Platform: macOS
Application: Arc Browser
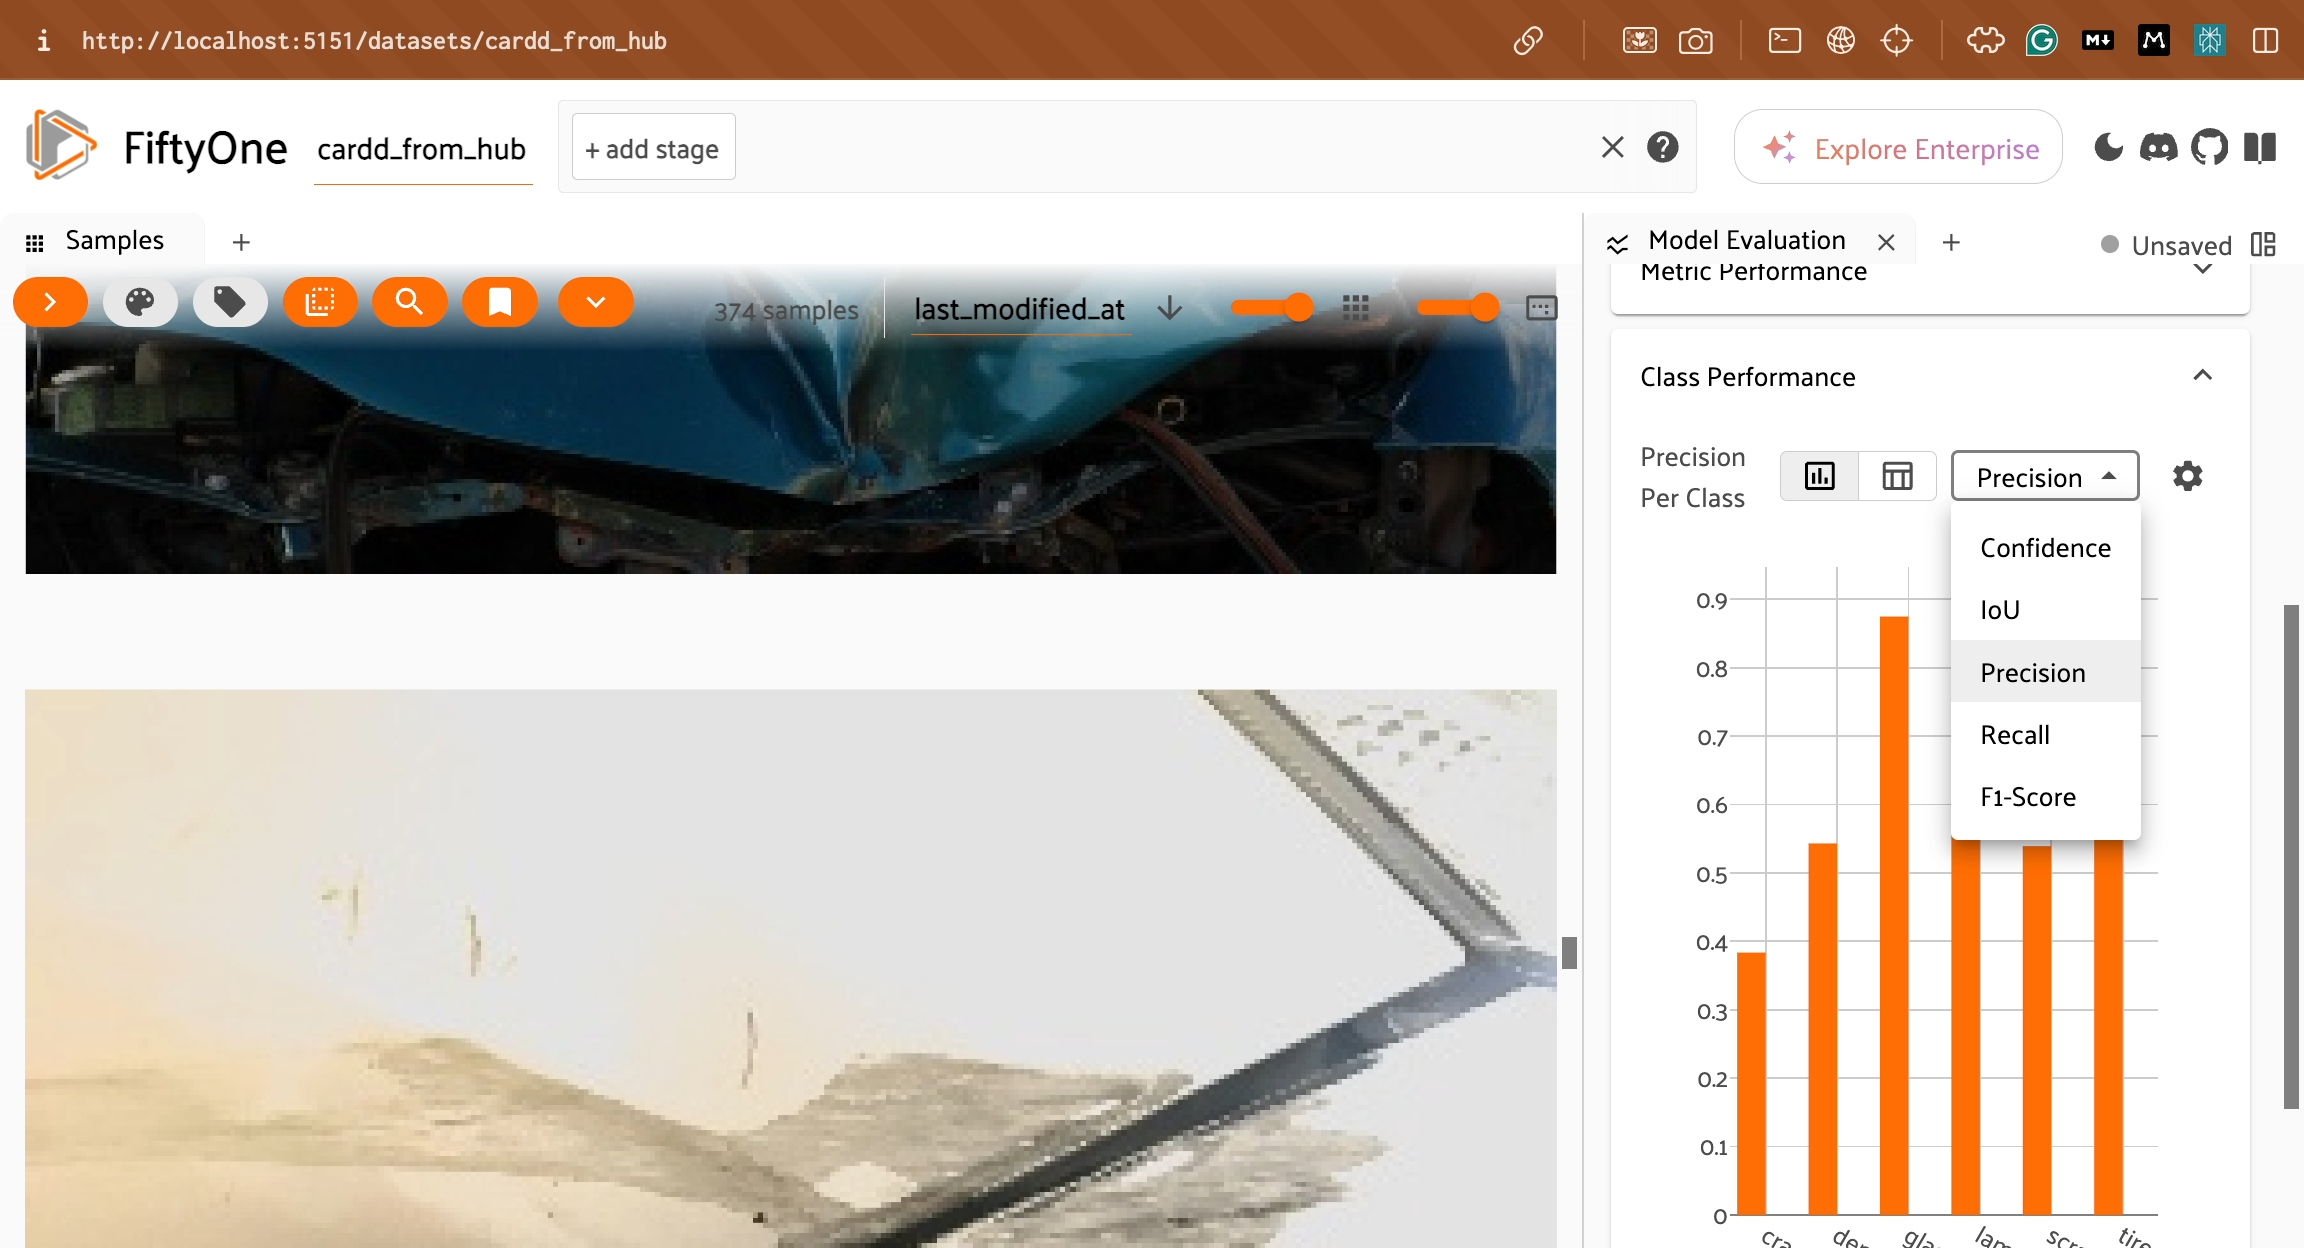
task_description: Open the model performance metric menu in the per class model performance card
action_type: click
element_info: Menu Item
steps_since_start: 1

task_description: Load per class performance for the Confidence metric
action_type: select
element_info: Menu Item
steps_since_start: 1

task_description: Load per class performance for the IoU metric
action_type: select
element_info: Menu Item
steps_since_start: 1

task_description: Load per class performance for the Precision metric
action_type: select
element_info: Menu Item
steps_since_start: 1

task_description: Load per class performance for the Recall metric
action_type: select
element_info: Menu Item
steps_since_start: 1

task_description: Load per class performance for the F1-Score metric
action_type: select
element_info: Menu Item
steps_since_start: 1